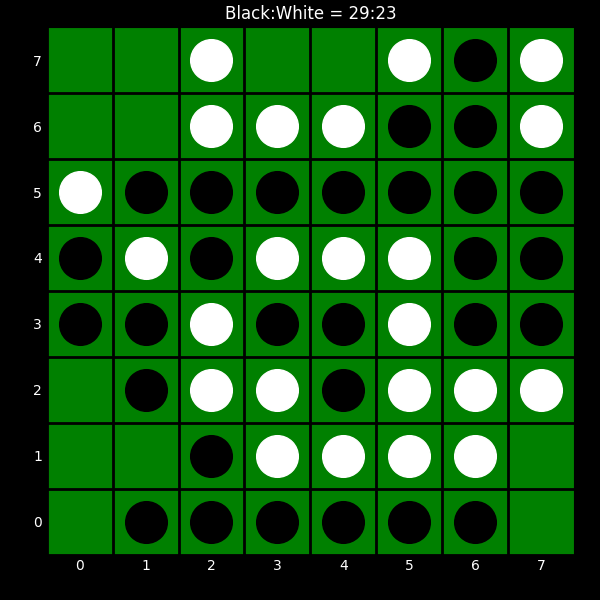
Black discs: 29
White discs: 23